Question: I am trying to work out how to use the Branch-per-feature approach in mercurial but having created a branch to work in, and merged it back to default, am unable to push my changes back up to my master repository. What is best to do?

I created a branch "Gauge customisation", did some work in that branch and then merged it back into the default. Carried on with a few more changes in default and now I want to commit this back to my master repository. But when I try I get:
> abort: push creates new remote branches: Gauge customisation!
hint: use 'hg push --new-branch' to create new remote branches
I didn't think the branching would show up in the master repo and that by merging it locally I could somehow work in the branch (or potentially branches) and then when I've tested everything, push it up to the master repo.
Should the Gauge customisation branch still show up? Really I thought I'd only see default at this stage? But is that me not understanding the tools properly? Should I be creating the remote branch?
Ideally I'd like to be able to open a branch per feature and have 3 or 4 such branches running at any one time (it's the way my company works) so I'd like to get a solid grasp of things now.
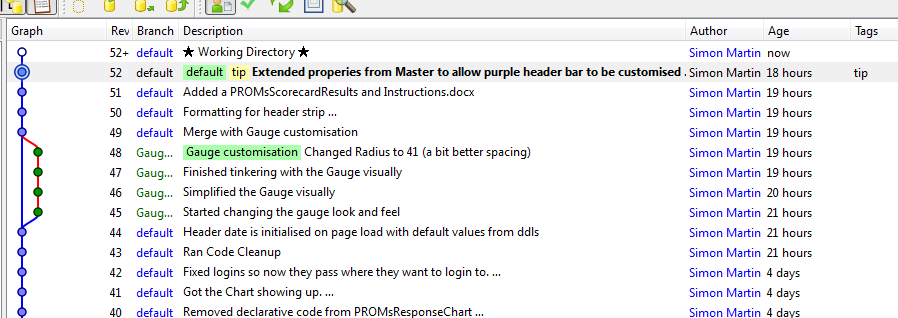
Answer: Technically you could just commit the new branch to the master repo using '--new-branch'. As displayed in your screenshot, there is not really a new branch with a head from a topological view, but from a namespace view, i.e. when 'hg' aborts your push, it just wants your explicit acknowledgement to add a new branch (name) to the remote repo.
However, for tasks like your's -- temporary feature branches -- a more common workflow is to not use named branches but anonymous/bookmarked branches or separate clones. Named branches usually are used for long-living branches like , , and so on. If you create an anonymous/bookmarked branch and merge it back when its feature is finished, 'hg' won't complain when pushing.
An often recommended reading in that context is <URL>.